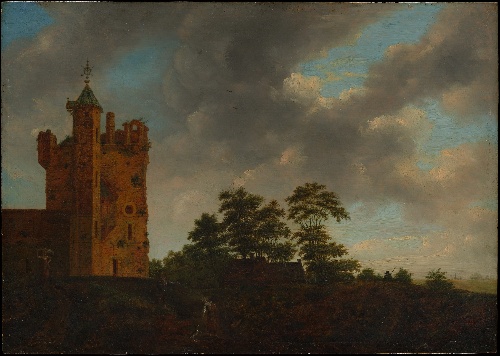
Title: The Old Castle
Artist: Emanuel Murant
Artist bio: Dutch, Amsterdam 1622–1700 Leeuwarden
Object type: Painting
Classification: Paintings
Medium: Oil on wood
Dimensions: 15 5/8 x 21 7/8 in. (39.7 x 55.6 cm)
Department: European Paintings
Credit line: Theodore M. Davis Collection, Bequest of Theodore M. Davis, 1915
Accession year: 1930
Repository: Metropolitan Museum of Art, New York, NY
Tags: Trees|Clouds|Castles|Men|Women|Dogs